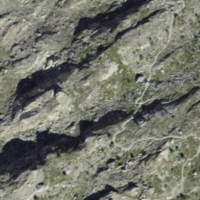
EUNIS habitat code: 48
Species observed at this site:
Saxifraga aizoides